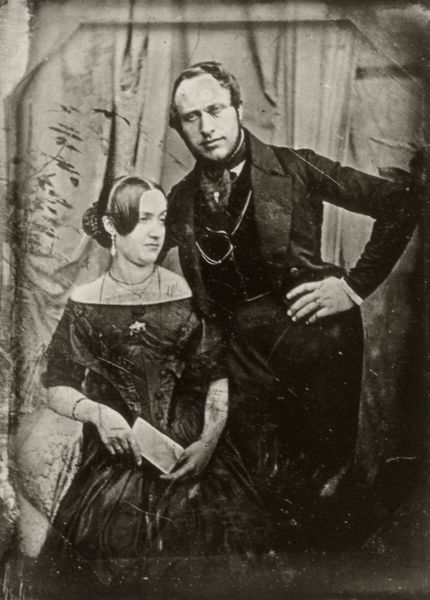
Titel: Eduard F. Grell und seine Frau Helene
Künstler: Carl Ferdinand Stelzner
Standort: Hamburg
Institution: Steffen Wolff
Schlagwörter: blätter, dunkel, hand, mann, frau, frisur, hell, kleid, licht, ohrring, schmuck, schwarz, stirn, szene, weiss, blick, tuch, schleife, anzug, bart, hemd, arm, arme, bibel, blicke, kragen, rahmen, stehen, bildnis, hände, portrait, porträt, vorhang, haare, mantel, pose, sitzend, stehend, paar, pflanze, theater, brosche, kinn, mittelscheitel, scheitel, taille, dutt, rahmung, kette, rind, ernst, atelier, knöpfe, gehrock, weste, foto, fotografie, photographie, doppelportrait, buch, schwarzweiß, ketten, tasche, photo, uhrkette, ehepaar, eheleute, armband, veste, doppelkinn, amulett, aufschläge, brief, brieg, hüfte, ohring, erst, halsbinde, vorhand, fotographie, stizen, haarnetz, vohrhang